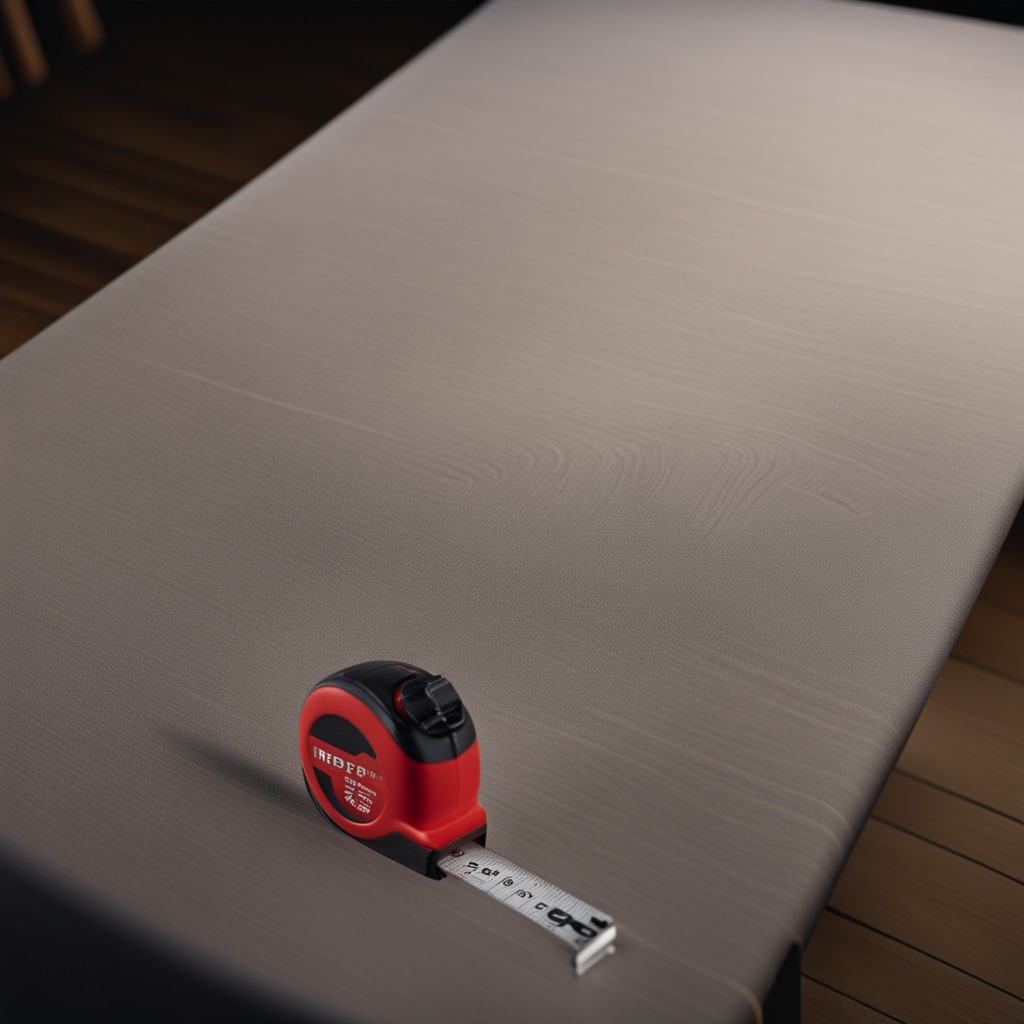
A measuring tape is lying on the wooden table.